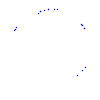
Particle: kaon